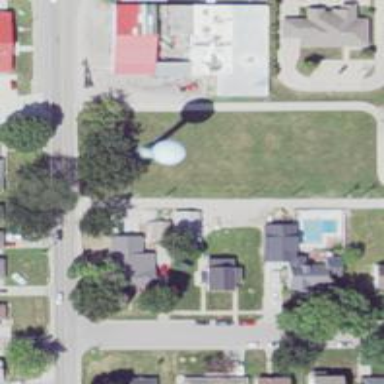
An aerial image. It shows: Water tower that is man-made.